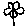
Label: flower